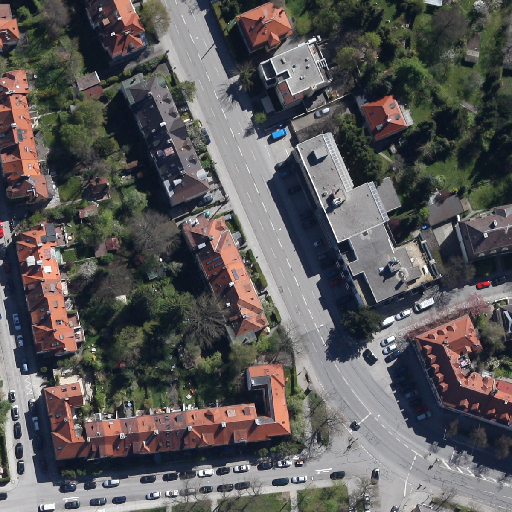
Referring expression: vehicle in the parking area